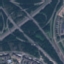
Land use / land cover: Highway